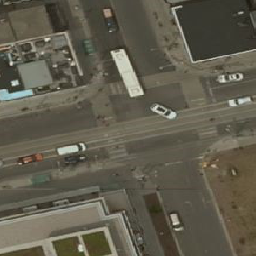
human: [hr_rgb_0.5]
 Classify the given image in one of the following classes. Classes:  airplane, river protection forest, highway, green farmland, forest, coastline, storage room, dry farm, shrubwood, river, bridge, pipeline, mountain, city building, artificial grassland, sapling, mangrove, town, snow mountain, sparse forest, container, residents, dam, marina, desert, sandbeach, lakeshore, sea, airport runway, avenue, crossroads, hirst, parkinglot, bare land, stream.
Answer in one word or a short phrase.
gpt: crossroads